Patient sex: M
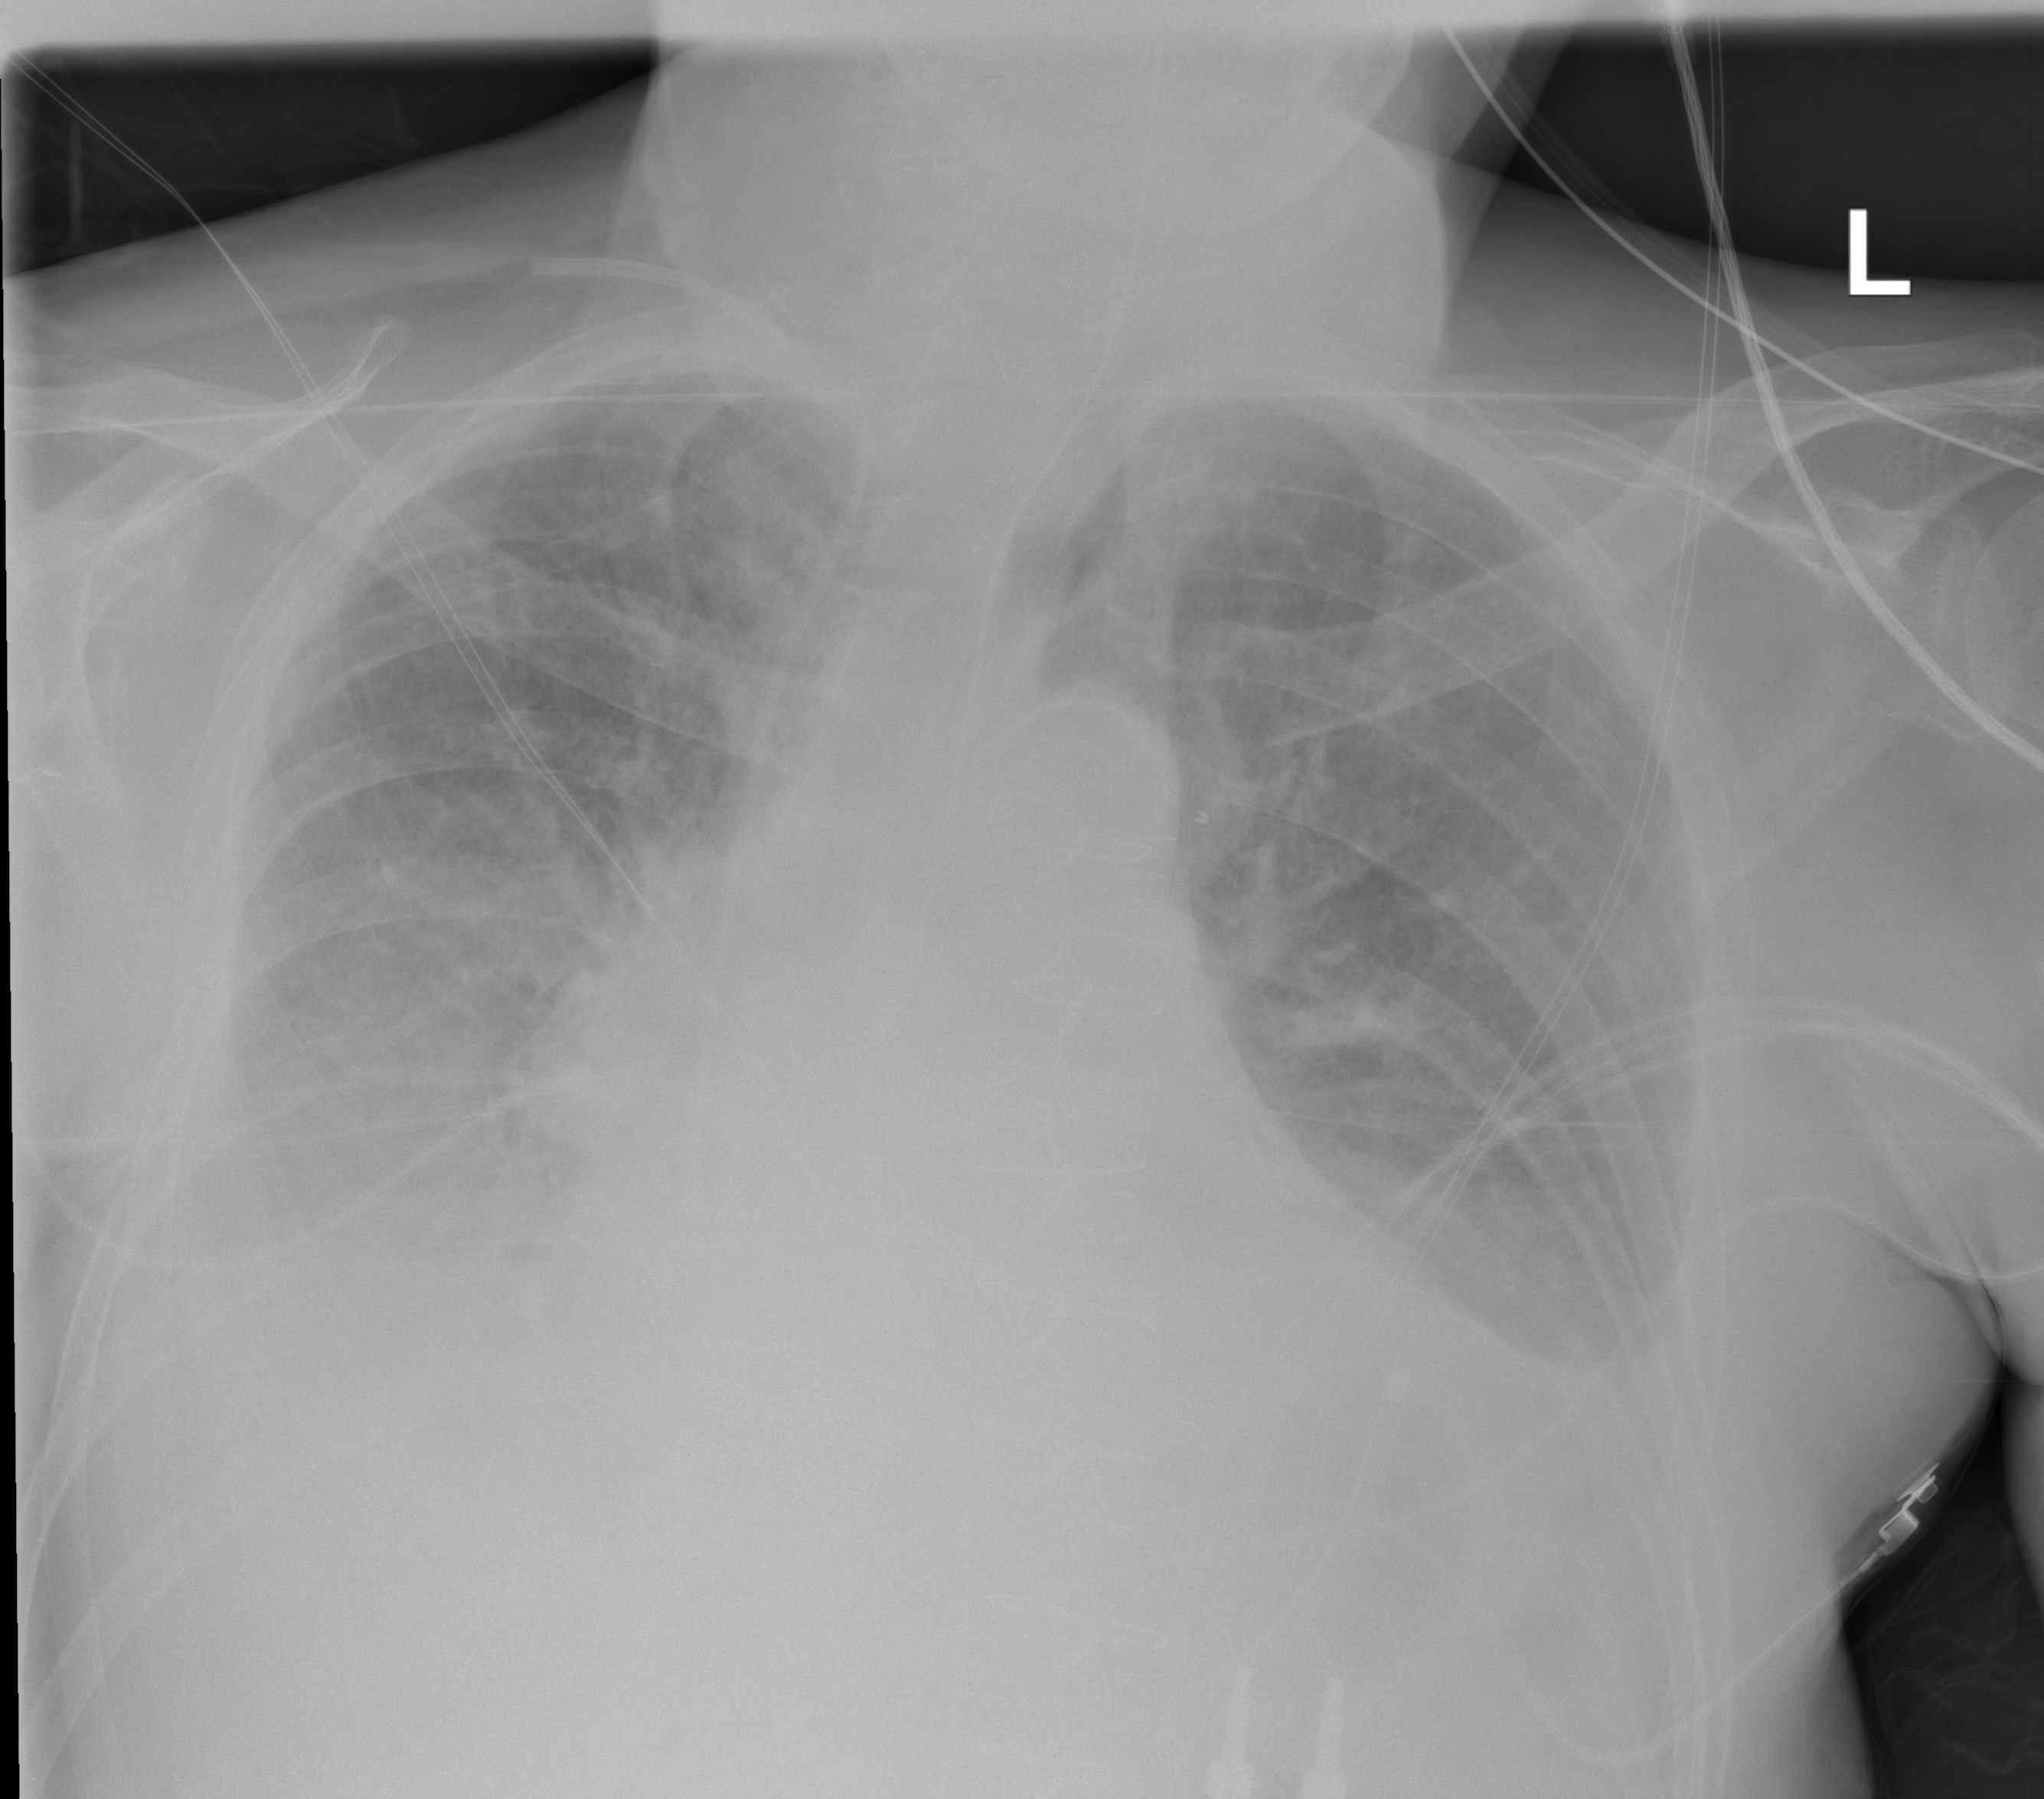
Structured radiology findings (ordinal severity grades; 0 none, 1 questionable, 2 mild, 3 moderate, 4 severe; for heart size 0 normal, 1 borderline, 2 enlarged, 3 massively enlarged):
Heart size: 1
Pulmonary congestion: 2
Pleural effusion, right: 2
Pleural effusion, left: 2
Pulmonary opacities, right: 2
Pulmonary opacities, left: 2
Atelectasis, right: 0
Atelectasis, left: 2